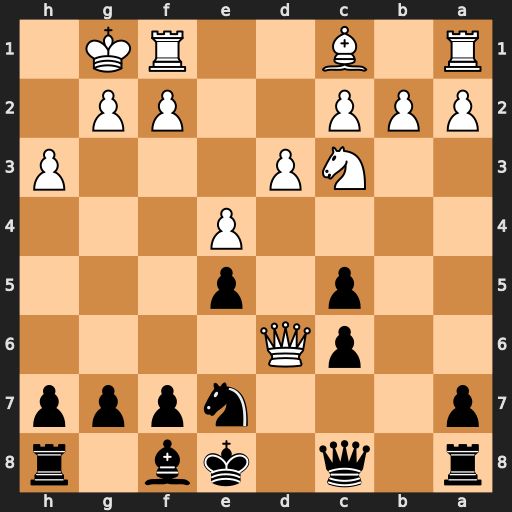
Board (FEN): r1q1kb1r/p3nppp/2pQ4/2p1p3/4P3/2NP3P/PPP2PP1/R1B2RK1
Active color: b
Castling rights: kq
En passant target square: -
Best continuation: Ng6 Nb5 cxb5